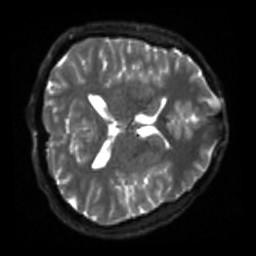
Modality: sbref
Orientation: axial
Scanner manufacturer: siemens
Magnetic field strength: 3 T
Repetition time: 4 s
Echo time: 0.0594 s